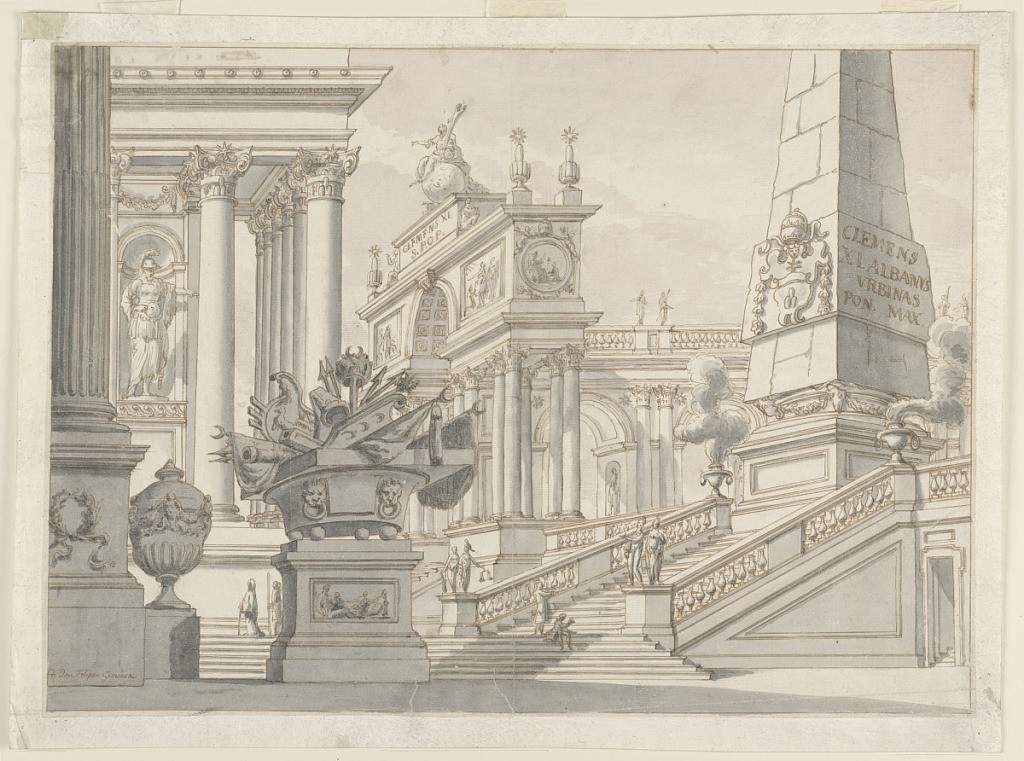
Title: Stage Design: Stairway Leading to an Obelisk, a Triumphal Arch, and an Arcade
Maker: Filippo Juvarra, Italian, 1678 - 1736
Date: ca. 1720
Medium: Pen and brown ink, brush and gray, pale lavender wash on laid paper
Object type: Drawing
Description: Conglomeration of buildings in the Renaissance style with figures, triumphal arch, obelisk, etc., showing armorial bearings of Pope Clement XI (Albani) (1700-1721) and inscription with his name.